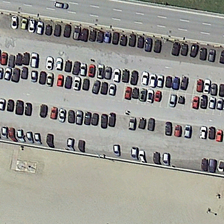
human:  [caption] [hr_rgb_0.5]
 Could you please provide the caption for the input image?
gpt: many cars are in a parking lot near a road with a car .

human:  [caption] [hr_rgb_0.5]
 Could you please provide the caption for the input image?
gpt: many cars are in a parking lot near a road with a car .

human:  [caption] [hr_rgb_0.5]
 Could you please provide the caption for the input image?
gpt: many cars are in a parking lot near a road with a car .

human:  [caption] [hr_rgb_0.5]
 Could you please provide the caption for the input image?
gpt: many cars are in a parking lot near a road with a car .

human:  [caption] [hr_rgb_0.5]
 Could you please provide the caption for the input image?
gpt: many cars are in a parking lot near a road with a car .